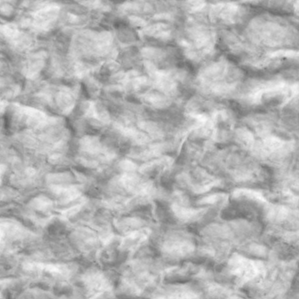
Label: non_frost